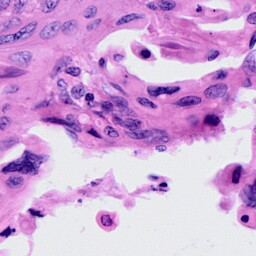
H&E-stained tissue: Cervix